Aerial crown-view tile of a tropical tree (Barro Colorado Island, Panama), acquired 20250818:
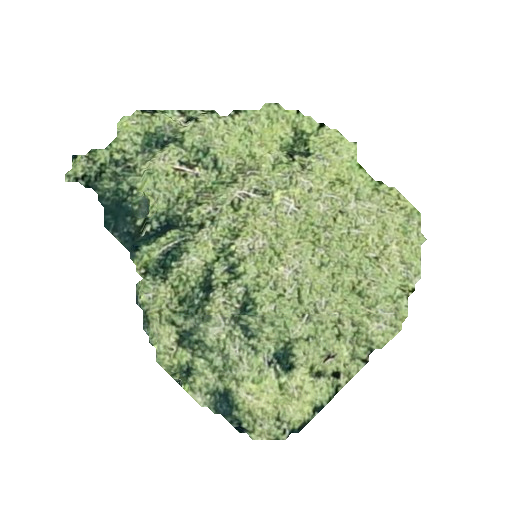
Species: Virola surinamensis
GBIF accepted scientific name: Virola surinamensis
Crown area: 110.818 m²